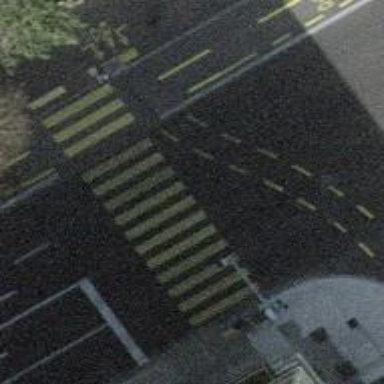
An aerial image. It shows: Asphalt footway with crossing. Both the footway and the cycleway have asphalt surface.